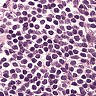
Metastatic tissue present: no